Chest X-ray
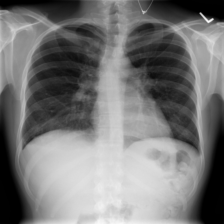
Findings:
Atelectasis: negative
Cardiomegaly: negative
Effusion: negative
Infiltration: positive
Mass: negative
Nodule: negative
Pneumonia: negative
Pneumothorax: negative
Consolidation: negative
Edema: negative
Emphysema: negative
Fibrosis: negative
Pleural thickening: negative
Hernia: negative